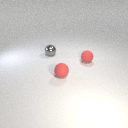
small red rubber sphere to the right of small gray metal sphere